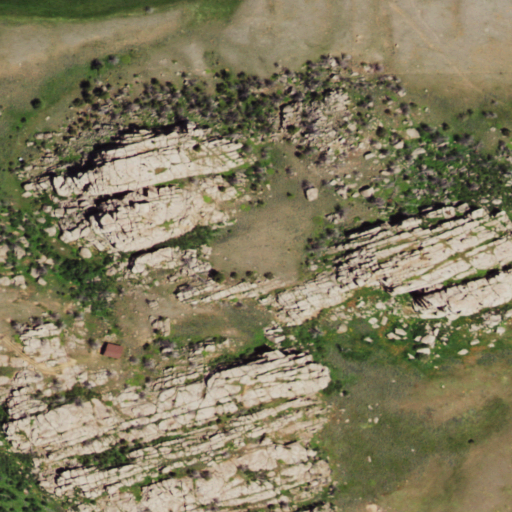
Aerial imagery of mountain in Wyoming named Natural Fort containing shrub, evergreen forest, grassland, and open development